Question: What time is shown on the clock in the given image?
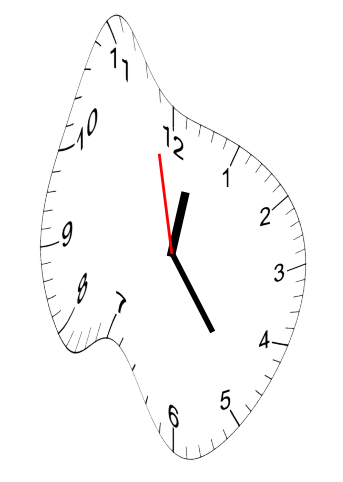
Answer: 12:23:58